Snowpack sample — Buffalo Mountain, Silverthorne, Colorado, USA (1/25/25, 10:11 AM MST)
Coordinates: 39.6222, -106.1139
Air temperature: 22 °F
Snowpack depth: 110 cm
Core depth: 30 cm
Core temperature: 42.8 °F
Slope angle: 12°, slope face: 102°
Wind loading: high
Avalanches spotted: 0
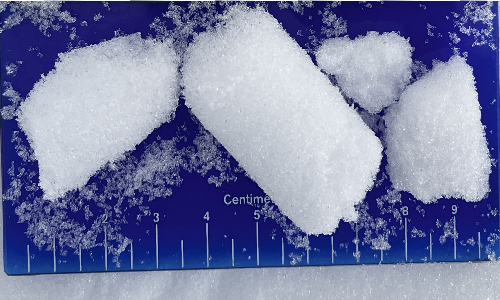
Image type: core
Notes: No avalanches nearby, collected on the outskirts of a fire break 15 meters from the treeline, on way to Buffalo and Red Mountain